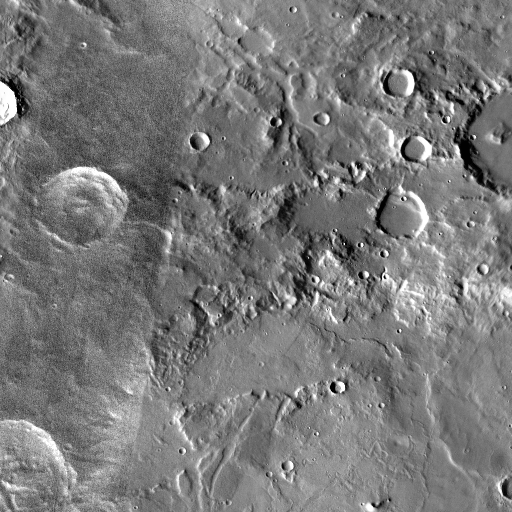
Crater classes present: Background, Other, Buried